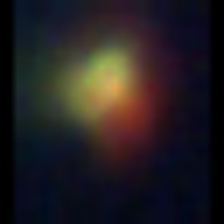
Taxon: NanoPlankton
Group: Other